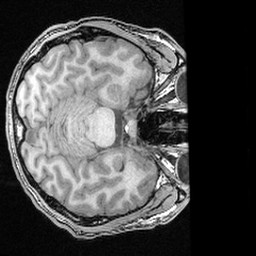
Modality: T1w
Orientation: axial
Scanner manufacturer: ge
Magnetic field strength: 3 T
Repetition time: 0.008572 s
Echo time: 0.003384 s